Field crop: maize
Growth stage: 2
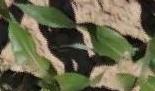
Species: maize